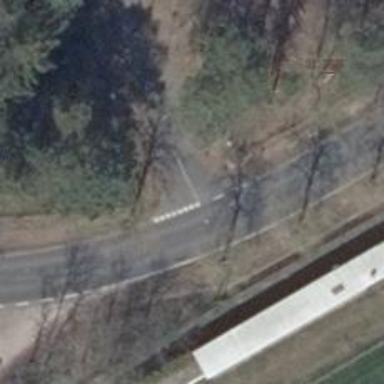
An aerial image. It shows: Road with "give way" sign.